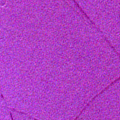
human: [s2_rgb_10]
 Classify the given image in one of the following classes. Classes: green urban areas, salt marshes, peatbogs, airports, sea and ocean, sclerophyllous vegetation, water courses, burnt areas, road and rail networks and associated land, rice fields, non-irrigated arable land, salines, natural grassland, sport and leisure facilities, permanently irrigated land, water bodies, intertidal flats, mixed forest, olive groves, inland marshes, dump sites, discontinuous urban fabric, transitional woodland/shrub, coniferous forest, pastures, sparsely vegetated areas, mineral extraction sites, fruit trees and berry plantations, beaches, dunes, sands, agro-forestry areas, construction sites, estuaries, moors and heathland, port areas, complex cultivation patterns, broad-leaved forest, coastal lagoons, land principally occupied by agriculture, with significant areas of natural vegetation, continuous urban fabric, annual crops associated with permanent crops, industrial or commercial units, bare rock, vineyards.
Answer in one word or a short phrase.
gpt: sea and ocean